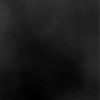
Label: dusty